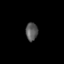
Tissue: skin
Cell type: Others
Senescence score: 0.7452
Nuclear area (px): 215
Mean DAPI intensity: 87.288